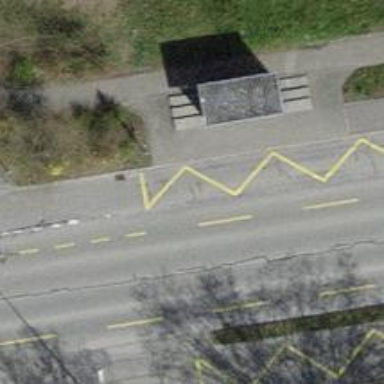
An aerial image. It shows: Platform for public transport and road usage.